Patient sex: M
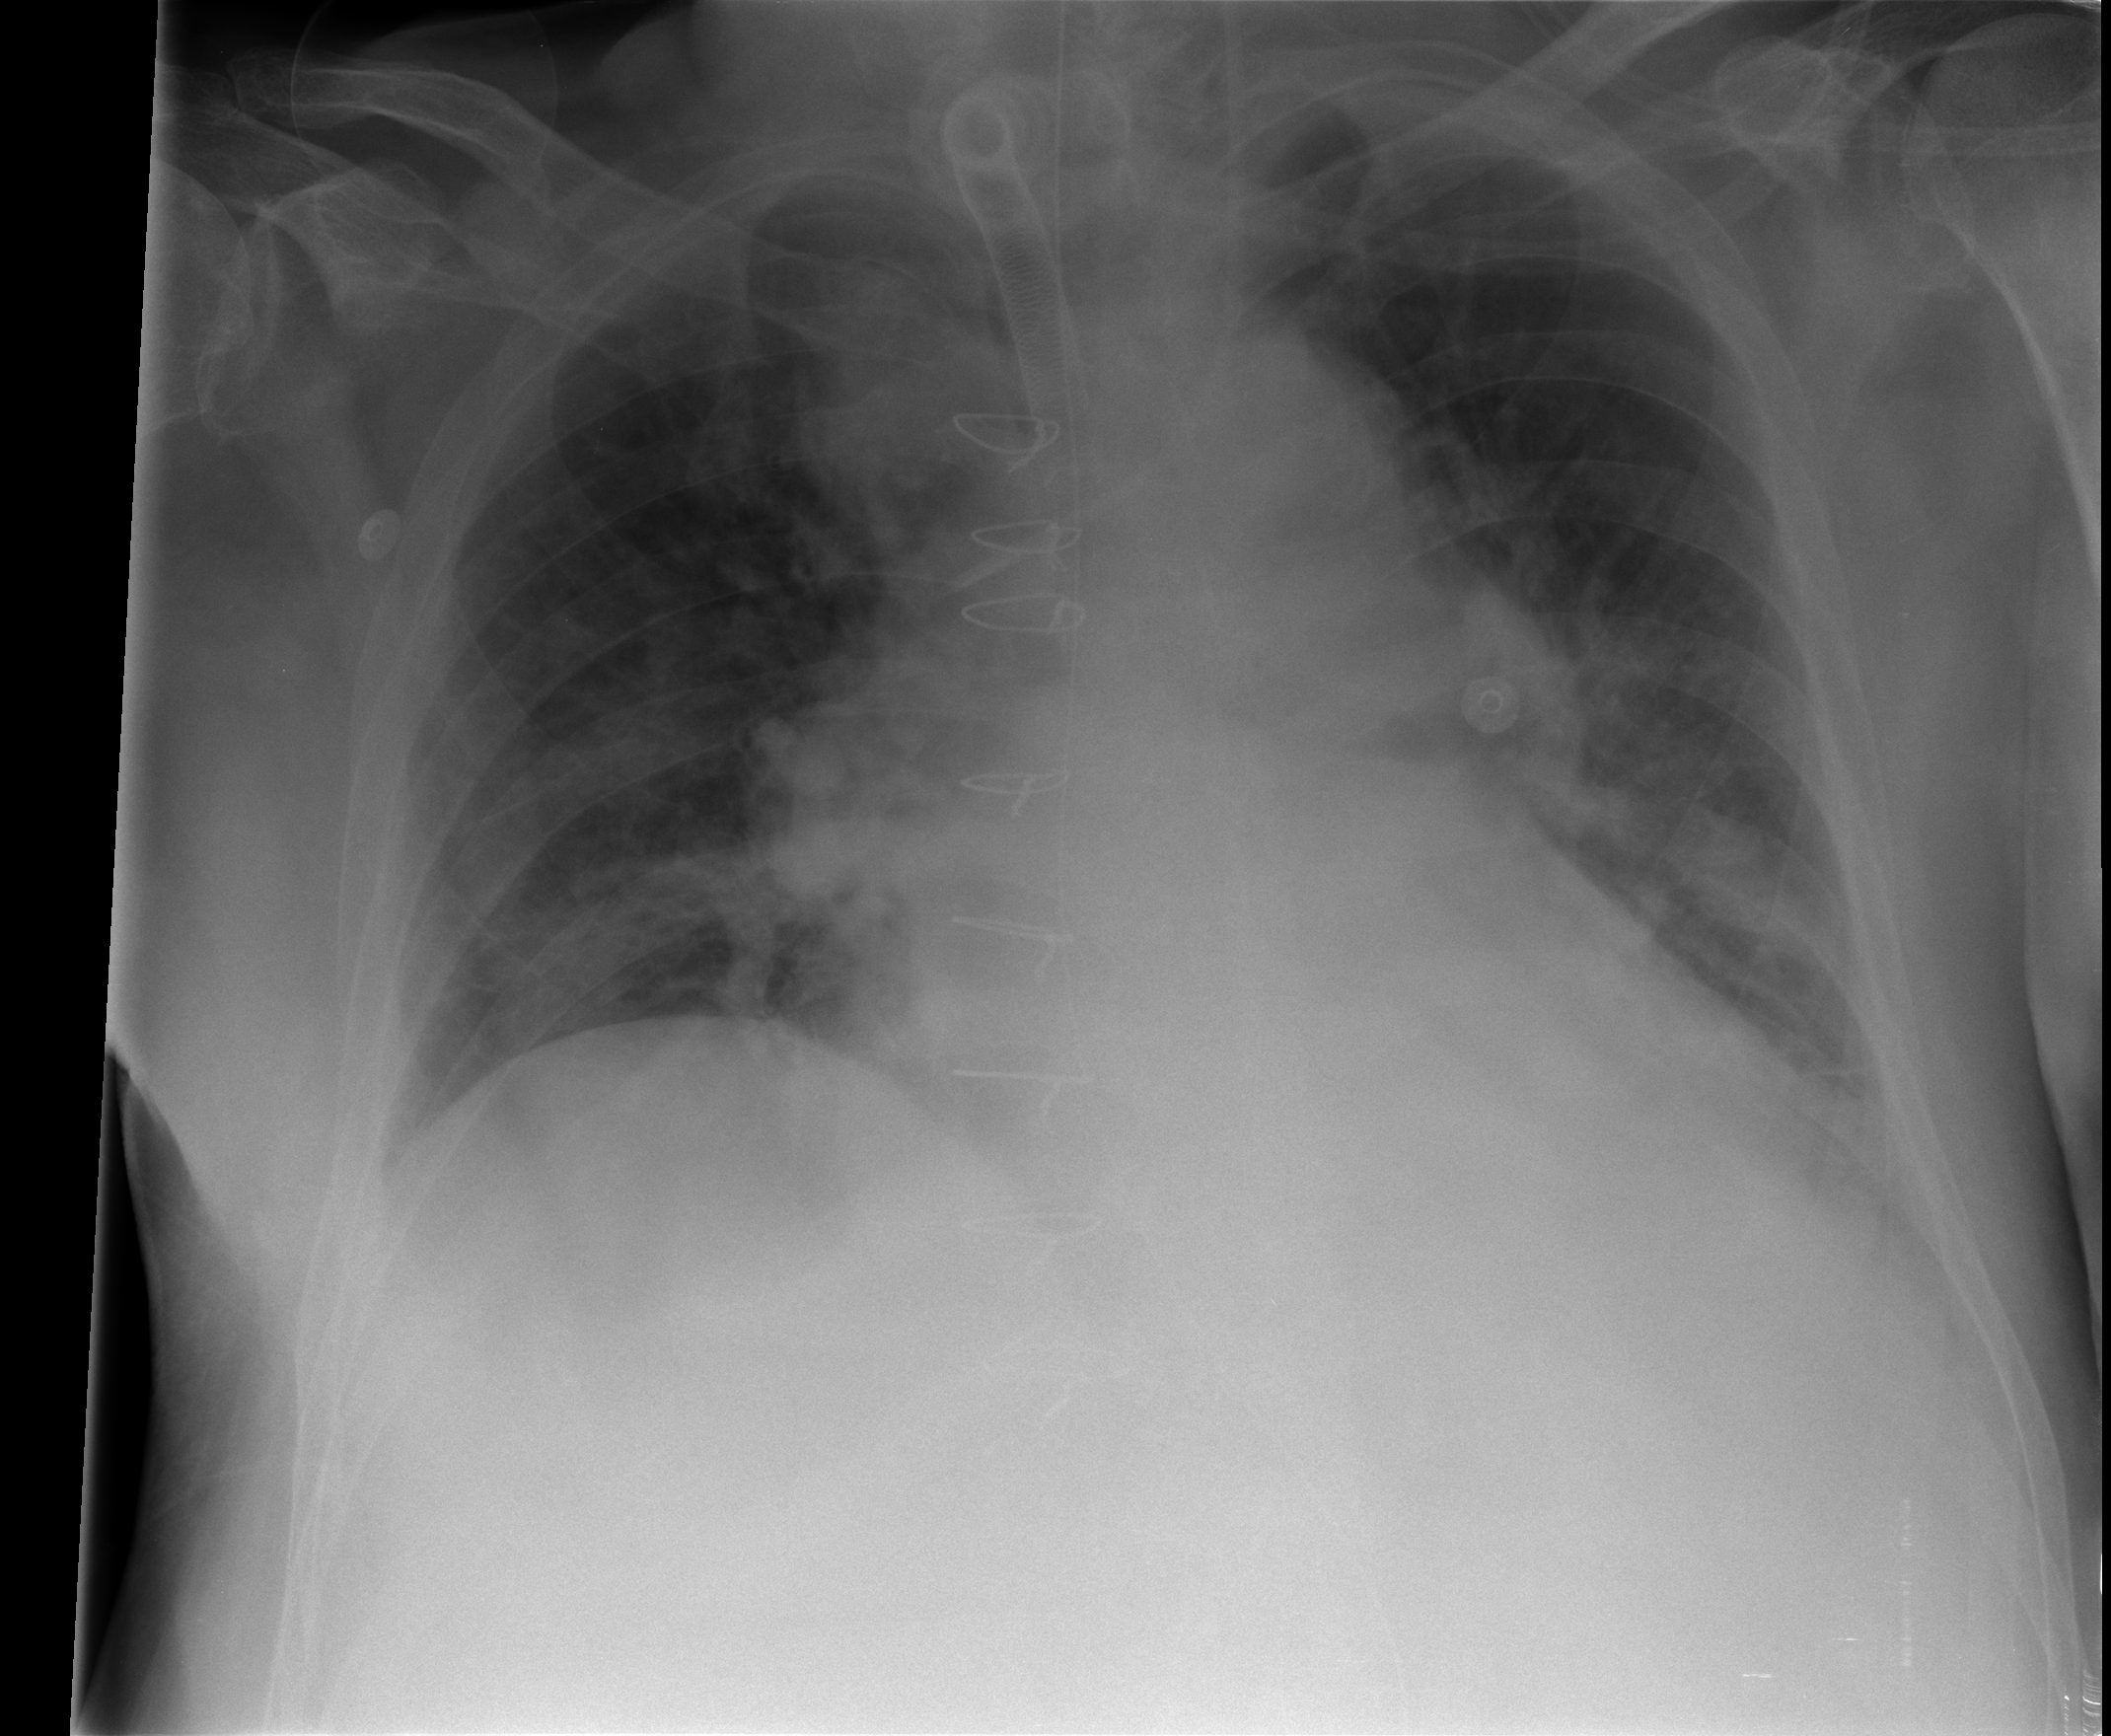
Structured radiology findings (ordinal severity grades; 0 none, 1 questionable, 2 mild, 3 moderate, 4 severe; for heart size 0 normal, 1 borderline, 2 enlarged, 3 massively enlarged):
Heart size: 2
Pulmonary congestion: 2
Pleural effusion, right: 2
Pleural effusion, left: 1
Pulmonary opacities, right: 2
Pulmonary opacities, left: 2
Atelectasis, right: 3
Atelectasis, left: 2